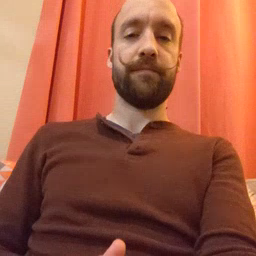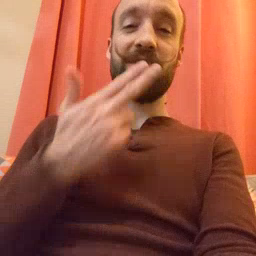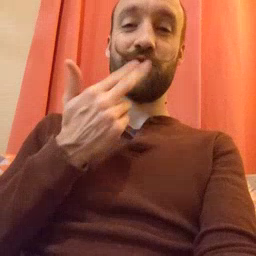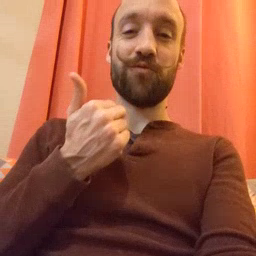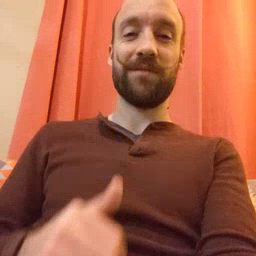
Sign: cute